Question: I'm using the Application Layout control and have set up a basicLeafNode within the bannerUtility links. I wanted to open another XPage (MeineAnmeldung.xsp) whenever that link 'Meine Anmeldungen' is clicked.

'''
<bx:this.bannerUtilityLinks>
<xe:basicLeafNode
label="Meine Anmeldungen">
<xe:this.rendered><![CDATA[#{javascript:context.getUser().getRoles().contains('[CreateAnmeldung]')}]]></xe:this.rendered>
<xe:this.onClick><![CDATA[#{javascript:context.redirectToPage("MeineAnmeldungen.xsp")}]]></xe:this.onClick>
</xe:basicLeafNode>
'''
but, as I have discovered, the onCLick event on the basicLeafNode is strictly CSJS, which I assume is the reason why I'm having issues.
Am I trying to do this at the wrong place? To be honest, I don't understand the difference between all these different bars at the top: Placebar, Search Bar, Title Bar, mastHeader. No idea which does what, and I'm trying to have a very simple UI without any clutter.
Or is there a way to redirect using CCJS? Perhaps by recalculating an URL, which I also am not sure about how to calculate.
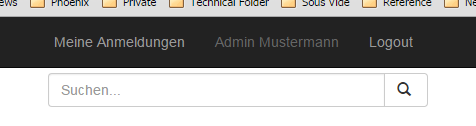
Answer: Use a pageTreeNode instead. Here's an example:
'''
<xe:this.bannerUtilityLinks>
<xe:pageTreeNode label="Meine Anmeldungen" page="/MeineAnmeldungen.xsp.xsp"></xe:pageTreeNode>
</xe:this.bannerUtilityLinks>
'''